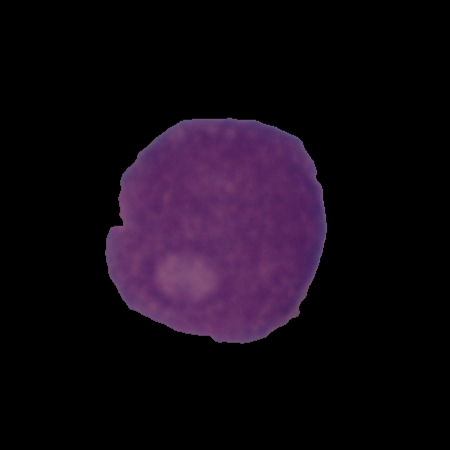
Label: cancer